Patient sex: M
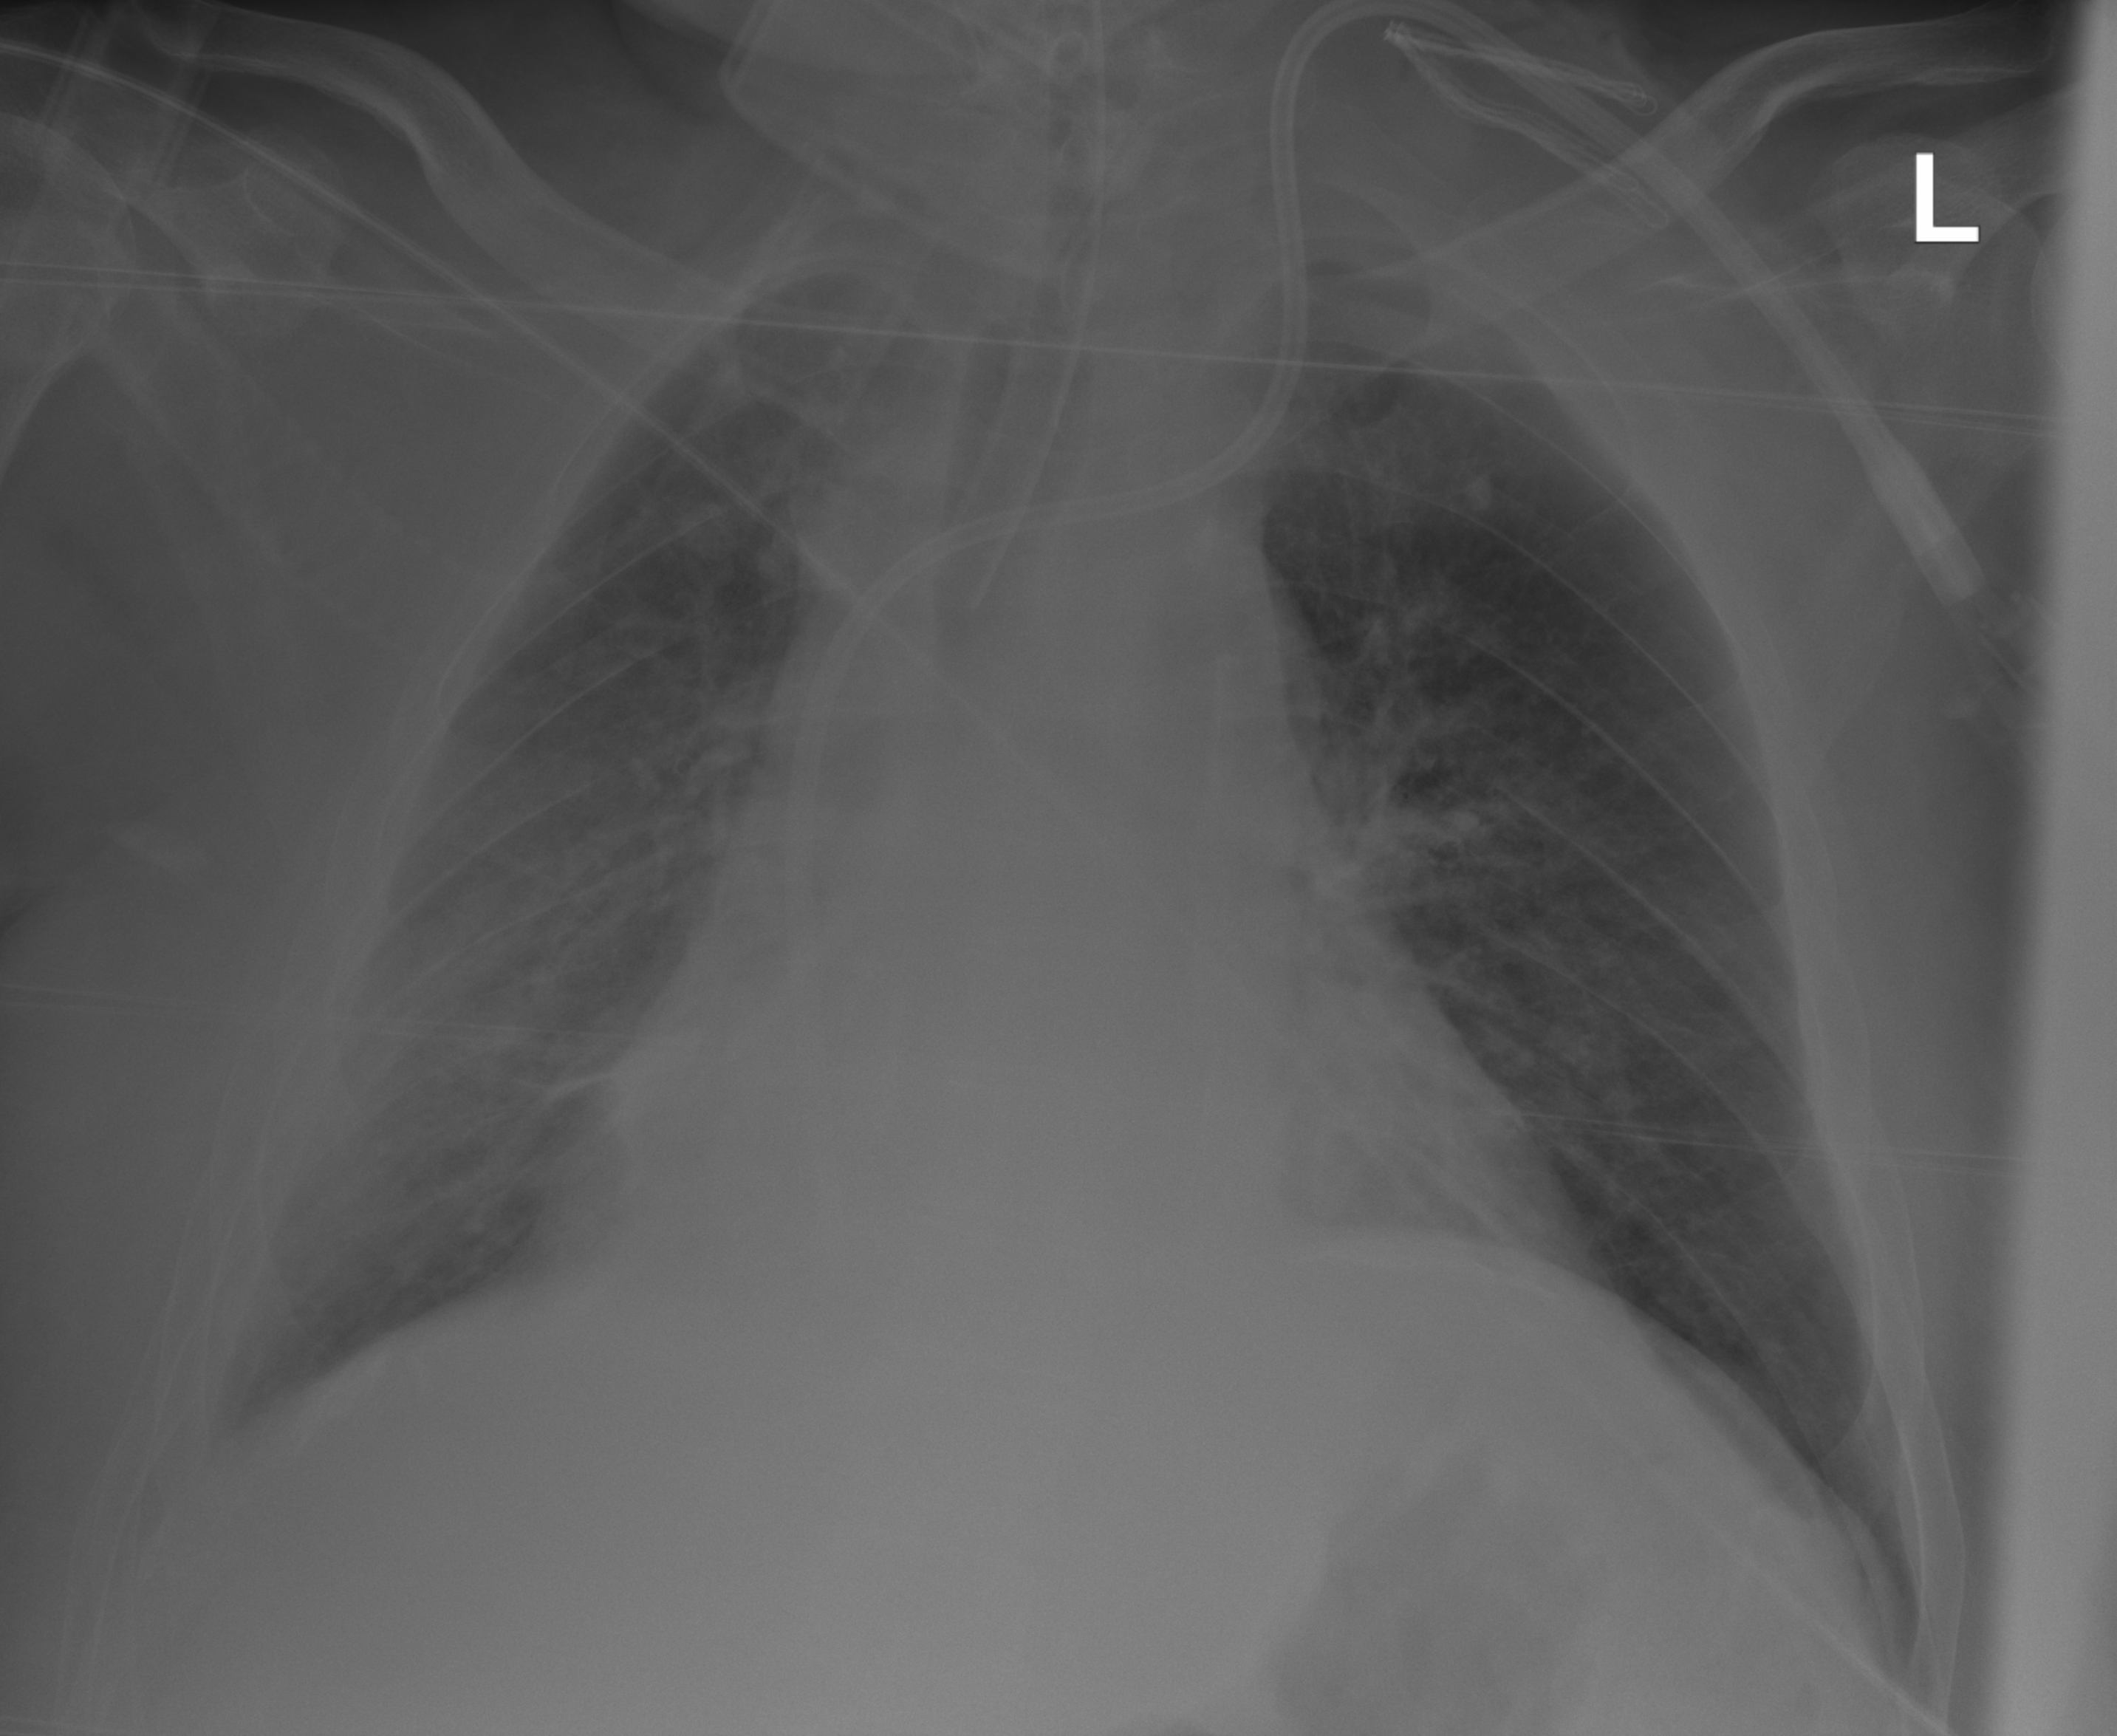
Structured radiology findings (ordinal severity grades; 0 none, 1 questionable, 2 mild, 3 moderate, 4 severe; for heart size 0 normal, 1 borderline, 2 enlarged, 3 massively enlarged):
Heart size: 0
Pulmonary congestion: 0
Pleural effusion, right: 2
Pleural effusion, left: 0
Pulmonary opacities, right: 0
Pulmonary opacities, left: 0
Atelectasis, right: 2
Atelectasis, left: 0